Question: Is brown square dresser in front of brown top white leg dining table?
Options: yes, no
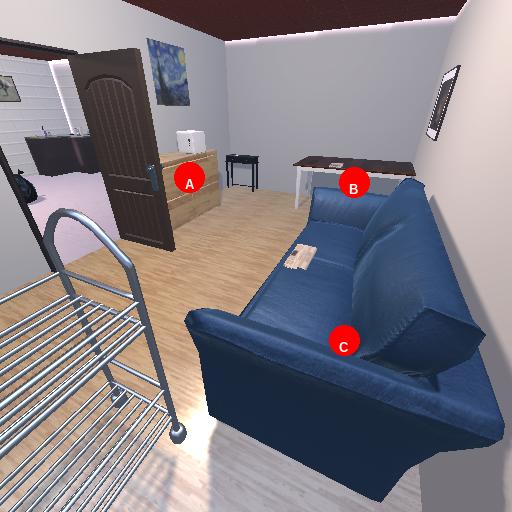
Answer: yes